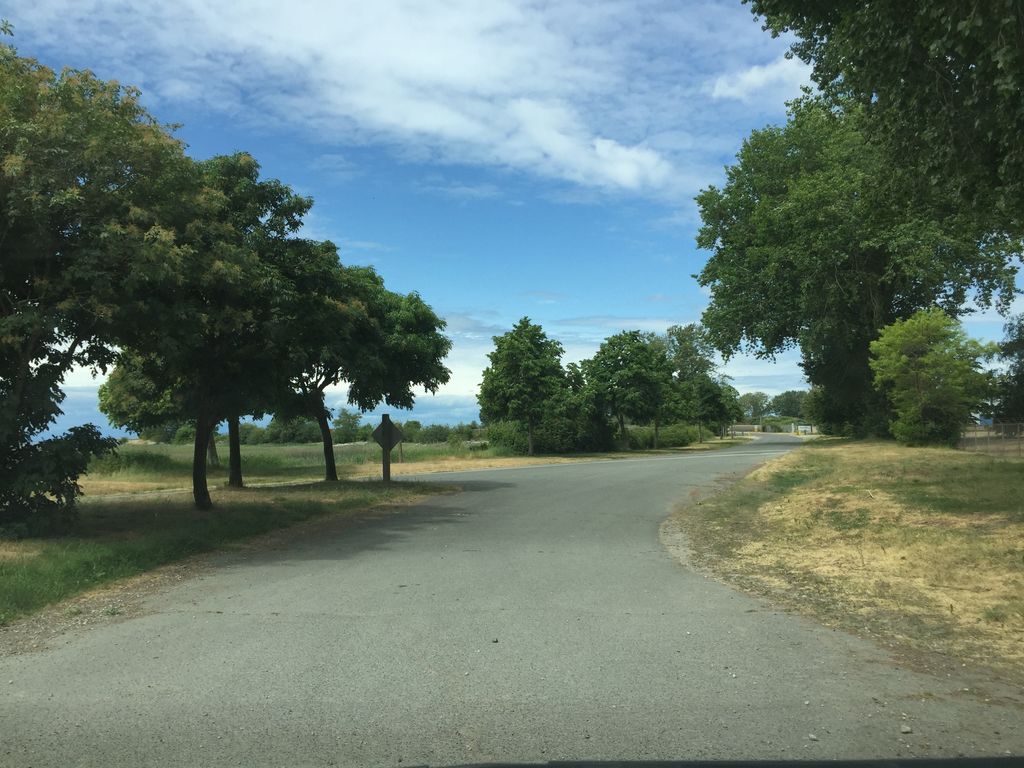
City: vancouver